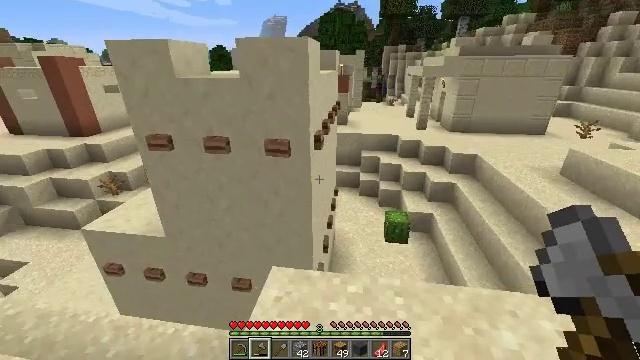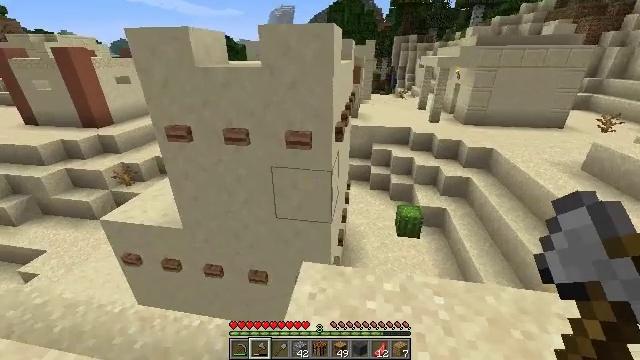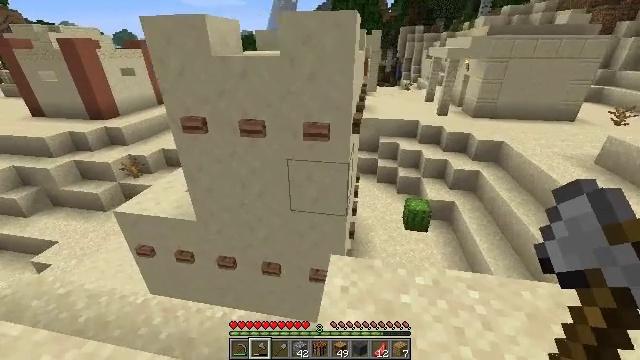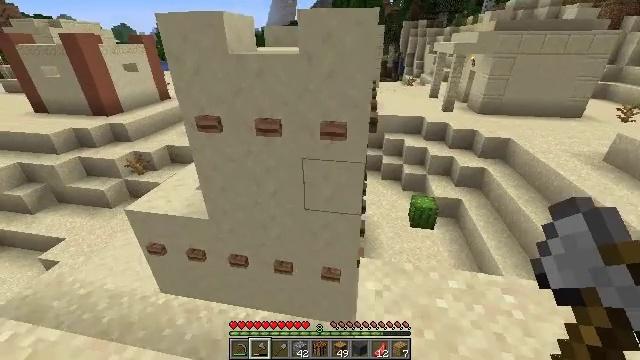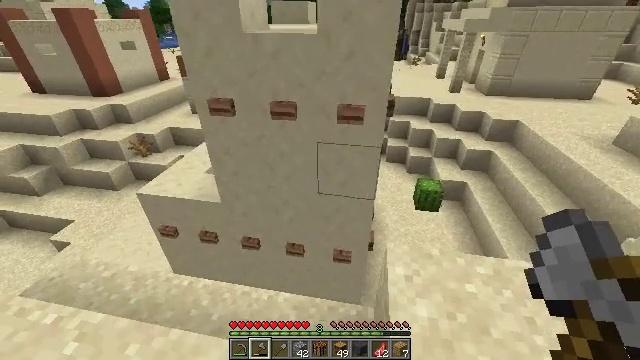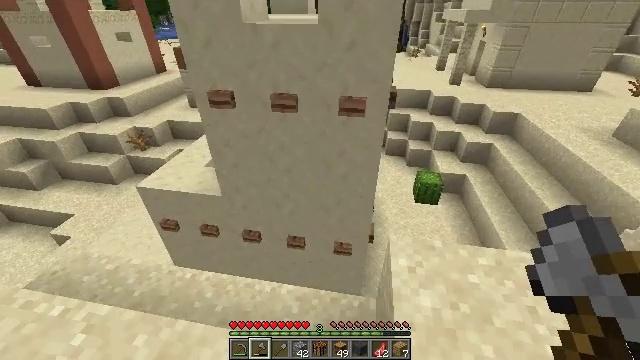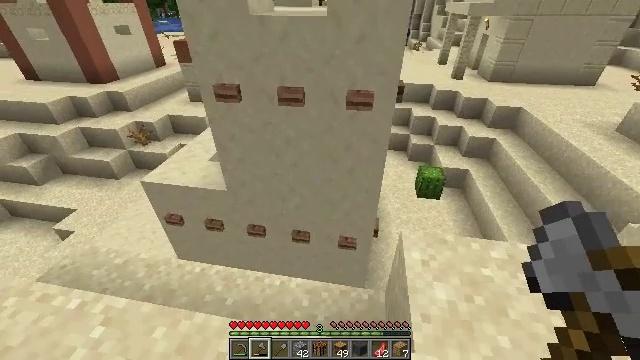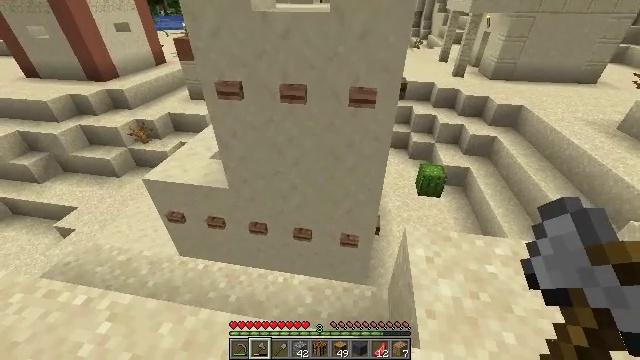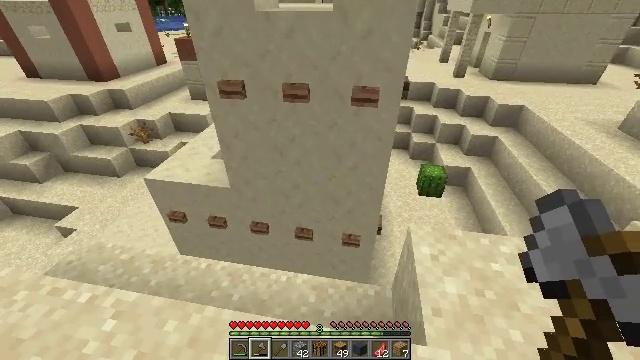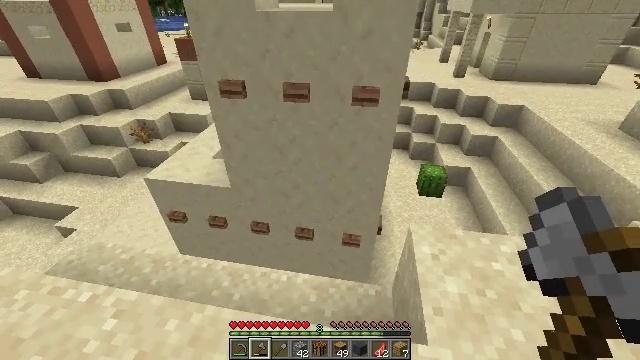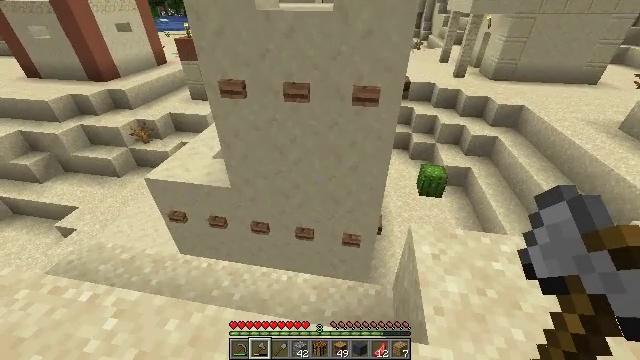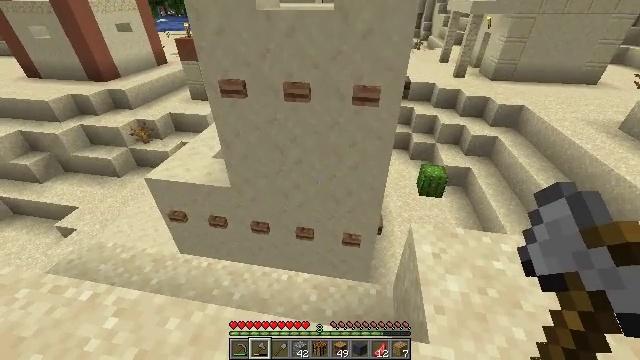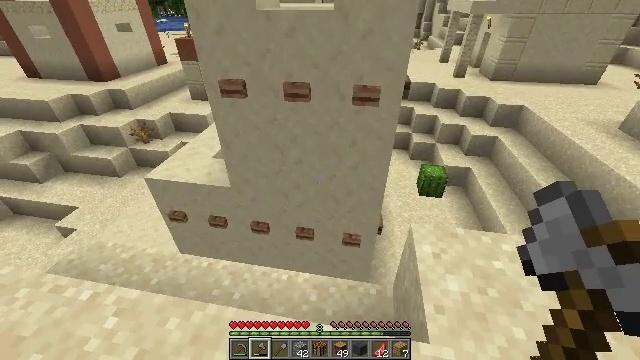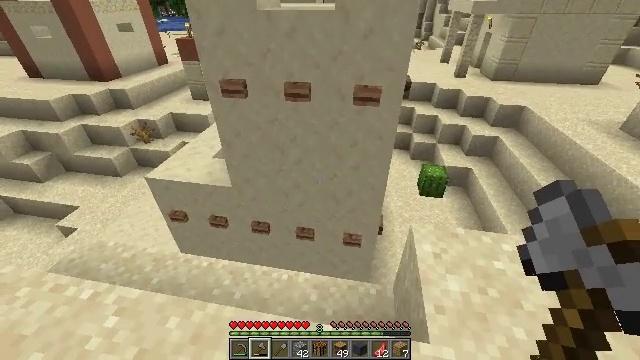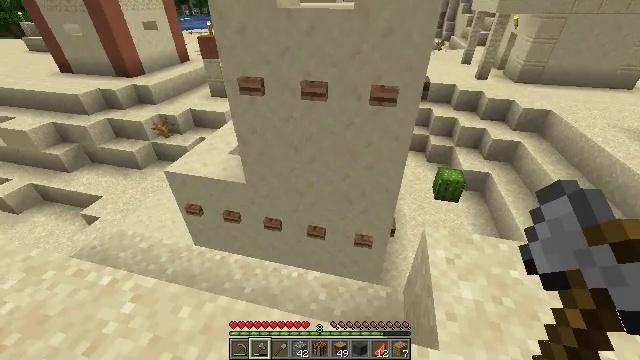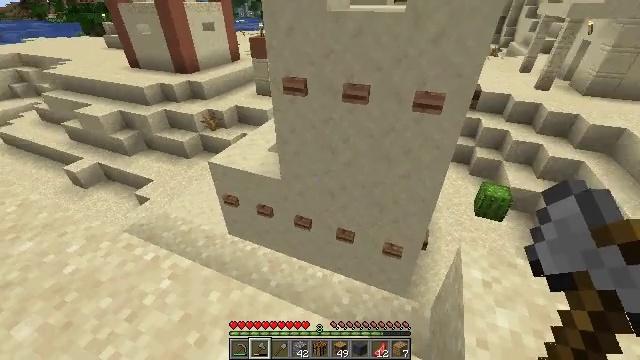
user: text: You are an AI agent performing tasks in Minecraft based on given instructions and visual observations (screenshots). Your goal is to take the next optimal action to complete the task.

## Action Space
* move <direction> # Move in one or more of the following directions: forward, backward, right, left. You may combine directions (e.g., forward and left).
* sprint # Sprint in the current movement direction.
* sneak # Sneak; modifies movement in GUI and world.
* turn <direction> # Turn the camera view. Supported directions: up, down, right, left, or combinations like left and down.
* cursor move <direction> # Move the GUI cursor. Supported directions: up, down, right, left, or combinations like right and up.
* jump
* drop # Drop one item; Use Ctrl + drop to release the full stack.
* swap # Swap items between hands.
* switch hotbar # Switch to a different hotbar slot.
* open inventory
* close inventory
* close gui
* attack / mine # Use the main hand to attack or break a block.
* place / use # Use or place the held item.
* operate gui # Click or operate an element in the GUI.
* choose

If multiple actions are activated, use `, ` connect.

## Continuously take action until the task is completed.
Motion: motion action
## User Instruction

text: Kill mobs.
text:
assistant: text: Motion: move left, turn left and down
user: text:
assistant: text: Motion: move left, turn down
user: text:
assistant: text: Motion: move left
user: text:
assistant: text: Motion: move left, turn down
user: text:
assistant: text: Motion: turn down
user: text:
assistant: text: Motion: turn down
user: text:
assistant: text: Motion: no_op
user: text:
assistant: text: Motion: no_op
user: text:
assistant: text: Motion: no_op
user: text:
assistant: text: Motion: no_op
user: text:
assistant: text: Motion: no_op
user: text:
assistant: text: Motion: no_op
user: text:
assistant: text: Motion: no_op
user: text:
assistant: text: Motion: turn left
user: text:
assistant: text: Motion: turn left
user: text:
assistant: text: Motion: turn left and up
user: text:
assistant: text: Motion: turn left and up
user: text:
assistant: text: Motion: turn left
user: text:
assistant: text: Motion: turn left
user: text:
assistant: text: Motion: no_op
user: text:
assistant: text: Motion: no_op
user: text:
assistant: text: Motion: no_op
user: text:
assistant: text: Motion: turn left and up
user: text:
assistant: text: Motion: turn left and up
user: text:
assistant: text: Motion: turn left and up
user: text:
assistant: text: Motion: no_op
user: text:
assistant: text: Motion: no_op
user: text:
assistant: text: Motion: no_op
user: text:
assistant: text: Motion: no_op
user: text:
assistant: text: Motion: no_op